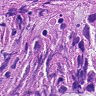
Metastatic tissue present: yes